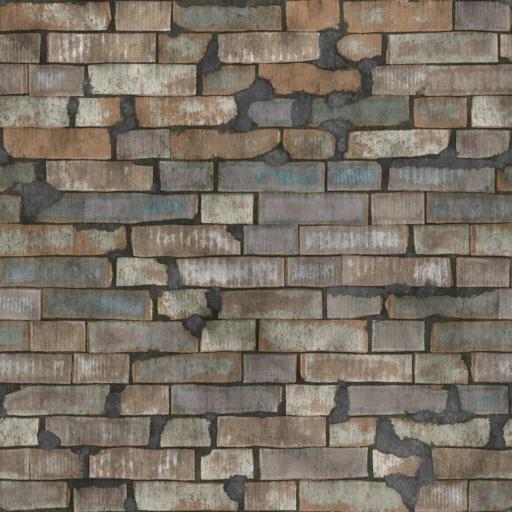
Tags: beige brick bricks mortar sloppy stone wall